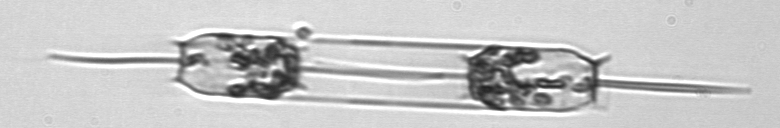
Label: Ditylum_brightwellii